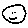
Label: smiley face